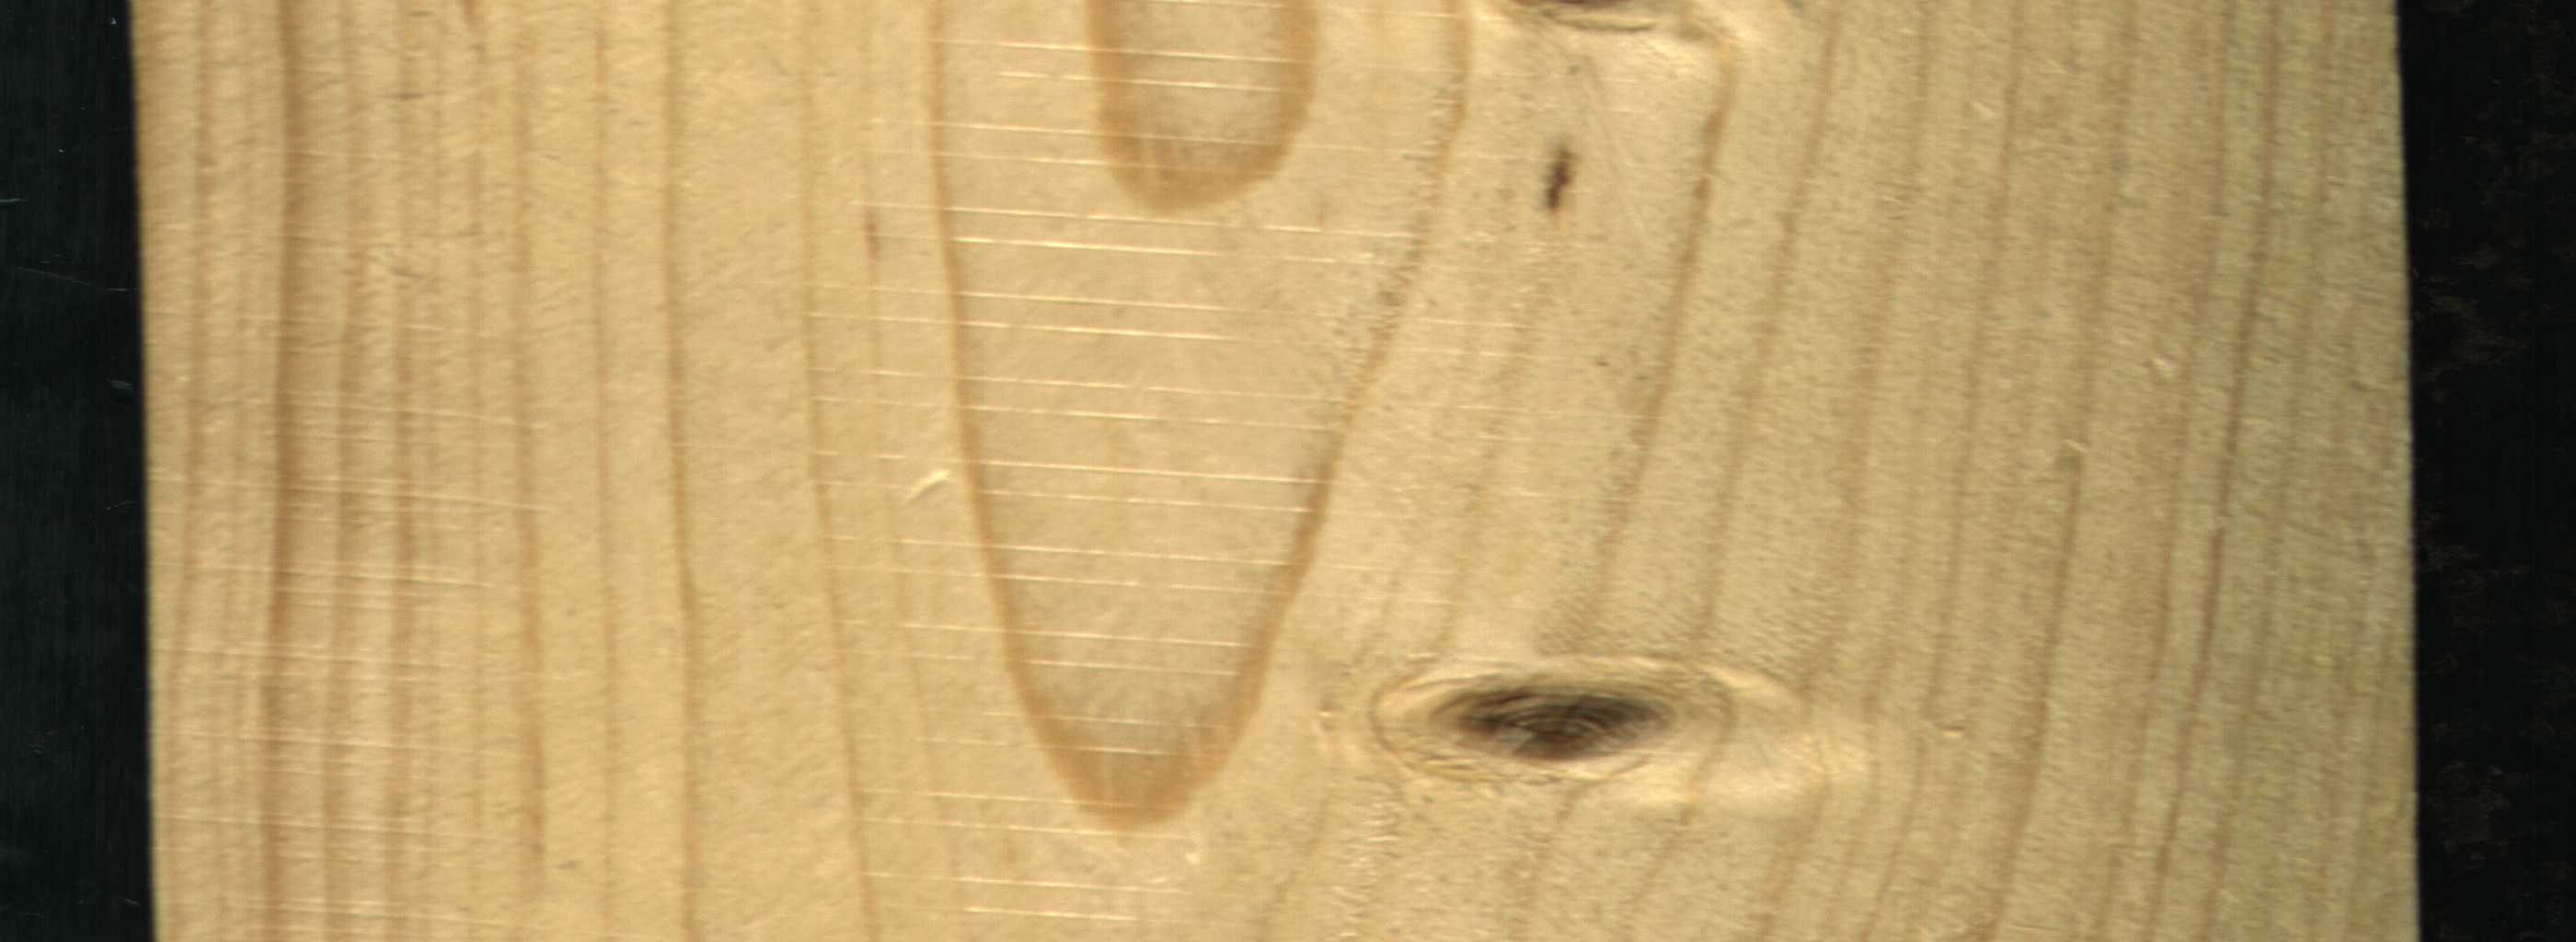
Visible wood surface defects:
resin
Live_Knot
Live_Knot